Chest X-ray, PA view. Patient: 65 years old, sex M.
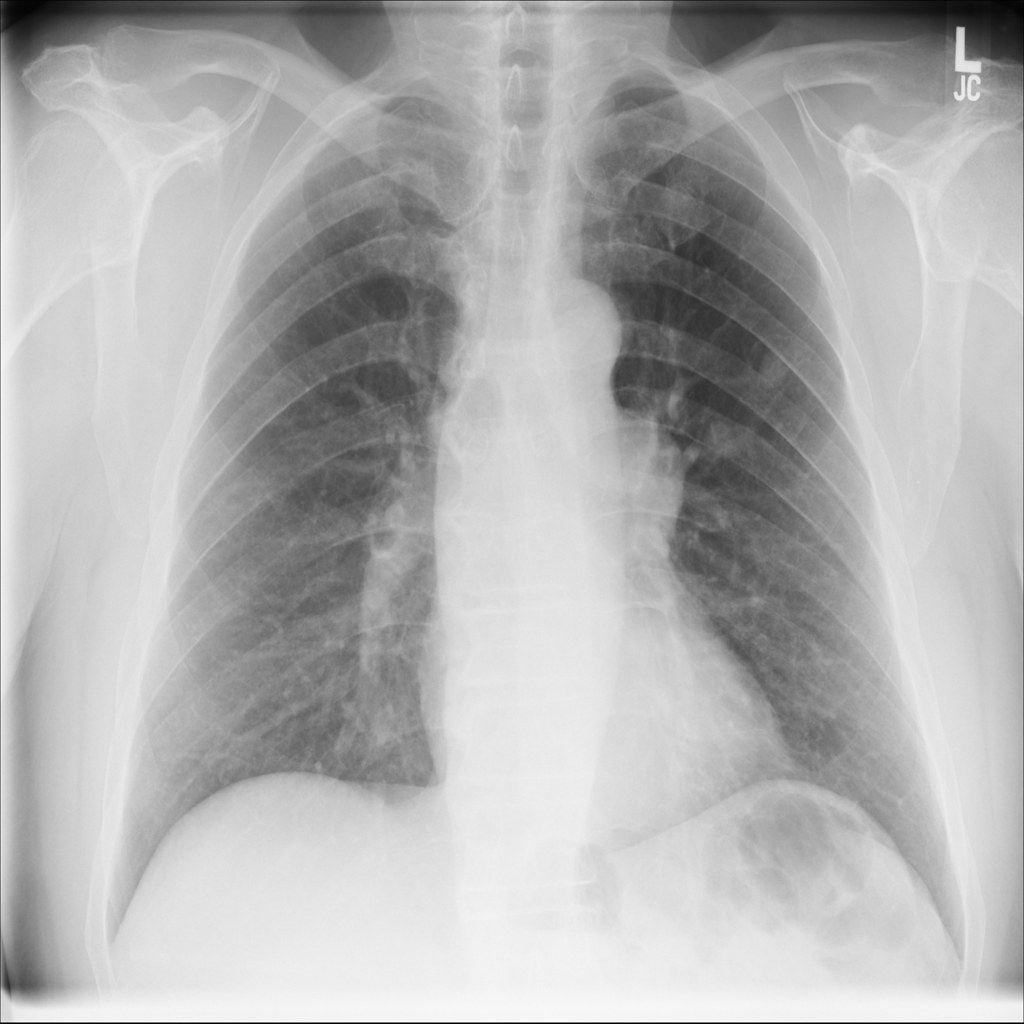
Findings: No Finding